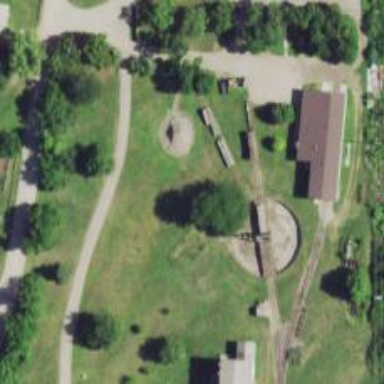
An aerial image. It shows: Preserved railway.